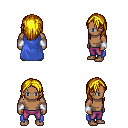
a pixel art fantasy rpg character, male body template, human, dark skin, blue cape, magenta pants, blonde long hairstyle, white cloth bracers, four views (front, back, left, right), 2x2 character sprite sheet, small pixel art, hard edges, no anti-aliasing